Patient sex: M
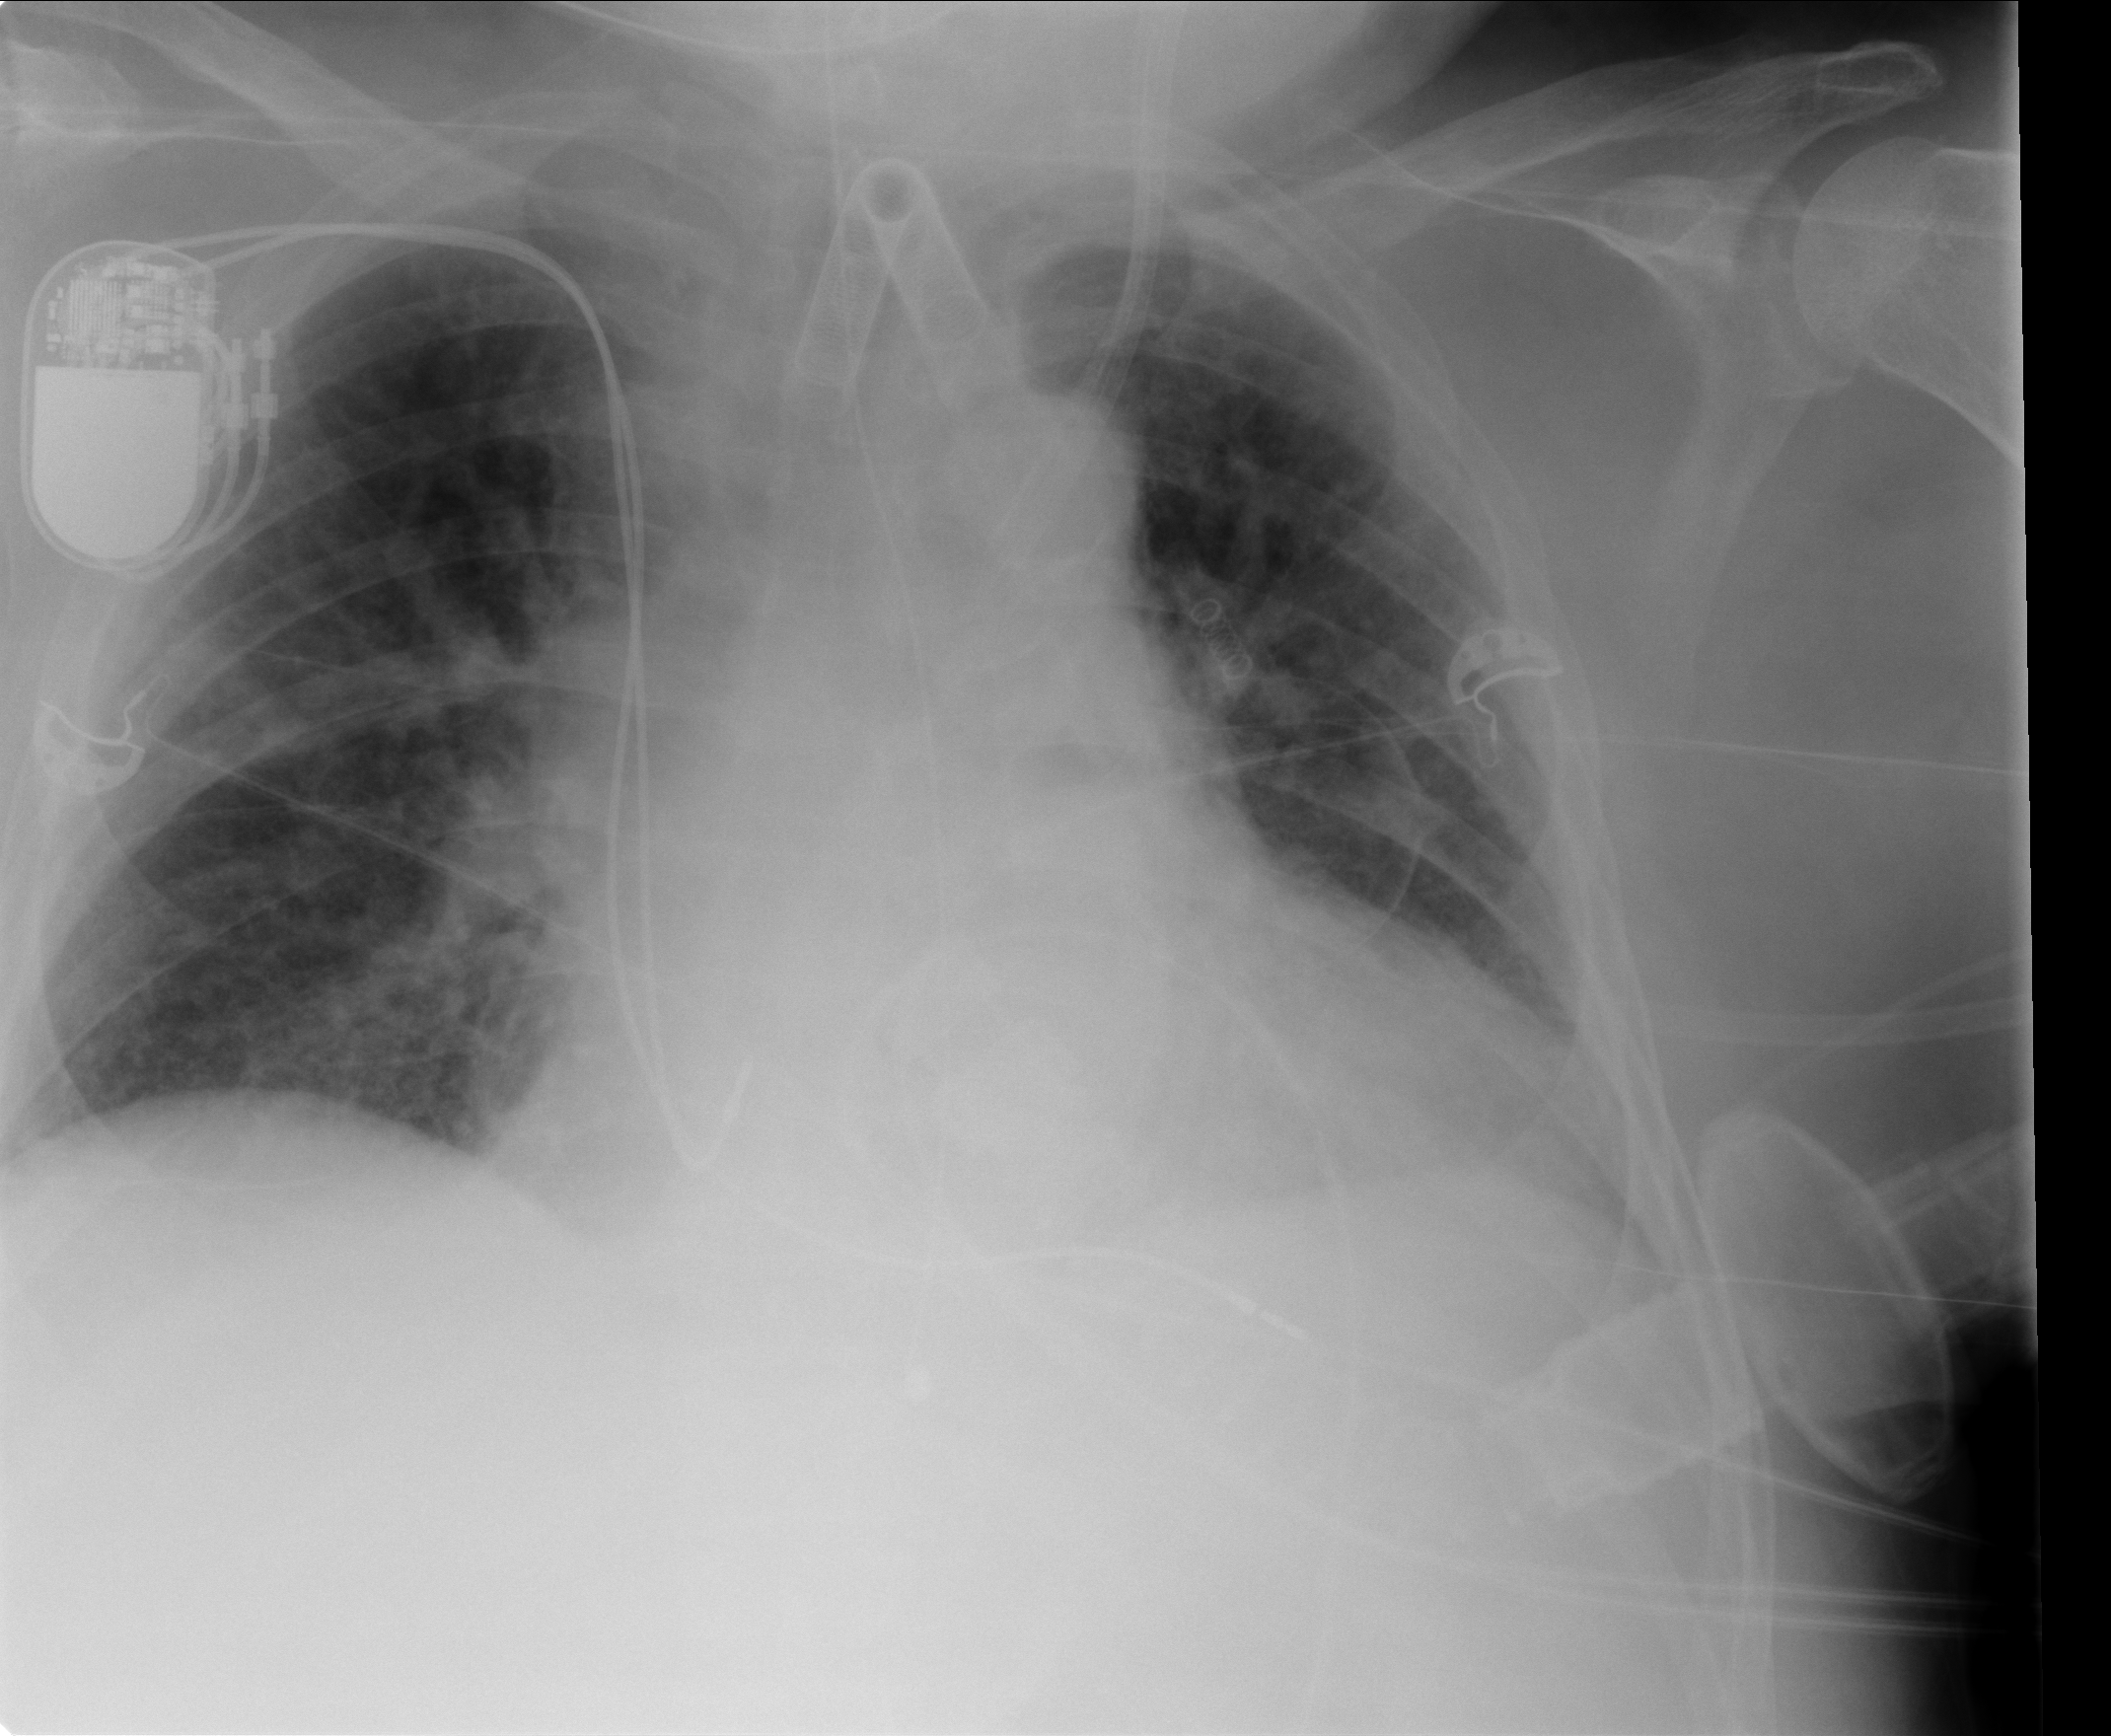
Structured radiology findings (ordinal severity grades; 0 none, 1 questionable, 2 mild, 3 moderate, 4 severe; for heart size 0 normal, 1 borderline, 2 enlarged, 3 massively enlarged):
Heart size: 2
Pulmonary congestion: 2
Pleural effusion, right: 0
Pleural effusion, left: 0
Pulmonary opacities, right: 0
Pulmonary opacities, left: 0
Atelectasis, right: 0
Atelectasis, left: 0